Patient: sex M, age 49
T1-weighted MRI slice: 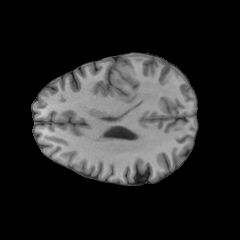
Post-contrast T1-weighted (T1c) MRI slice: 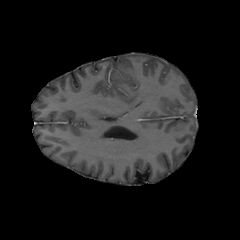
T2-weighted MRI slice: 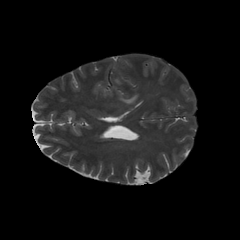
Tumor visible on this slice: yes
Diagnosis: Glioblastoma, IDH-wildtype
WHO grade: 4